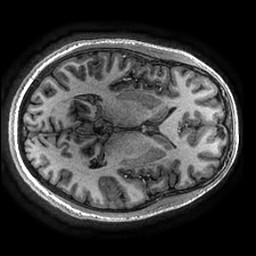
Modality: T1w
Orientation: axial
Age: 32
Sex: female
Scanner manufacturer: ge
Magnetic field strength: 3 T
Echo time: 0.002736 s